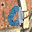
Label: 0